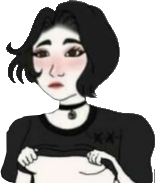
Label: 5_Doomer_Girl